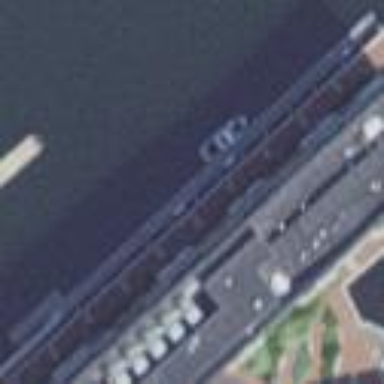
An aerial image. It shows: Outdoor pier made of metal.